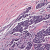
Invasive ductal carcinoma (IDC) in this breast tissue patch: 1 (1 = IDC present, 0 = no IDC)